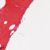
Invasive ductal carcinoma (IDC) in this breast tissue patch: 0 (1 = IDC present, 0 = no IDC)